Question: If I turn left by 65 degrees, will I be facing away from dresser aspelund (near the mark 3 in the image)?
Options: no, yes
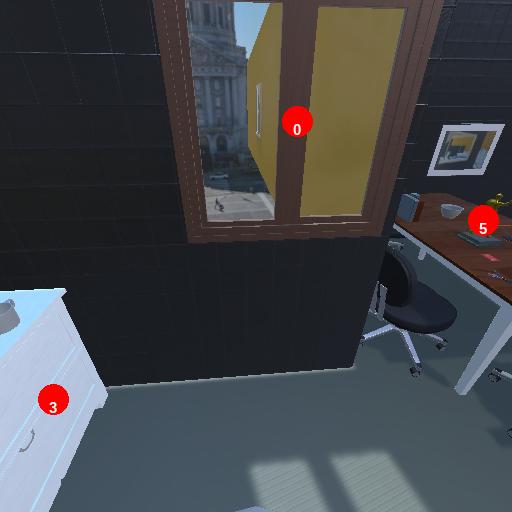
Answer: no